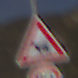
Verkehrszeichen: ViehtriebRechts
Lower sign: Geschwindigkeit80
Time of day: MorningAfternoon
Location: Outdoor (RoadRail)
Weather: PartlyCloudy
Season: NotSpecified
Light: Natural